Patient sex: F
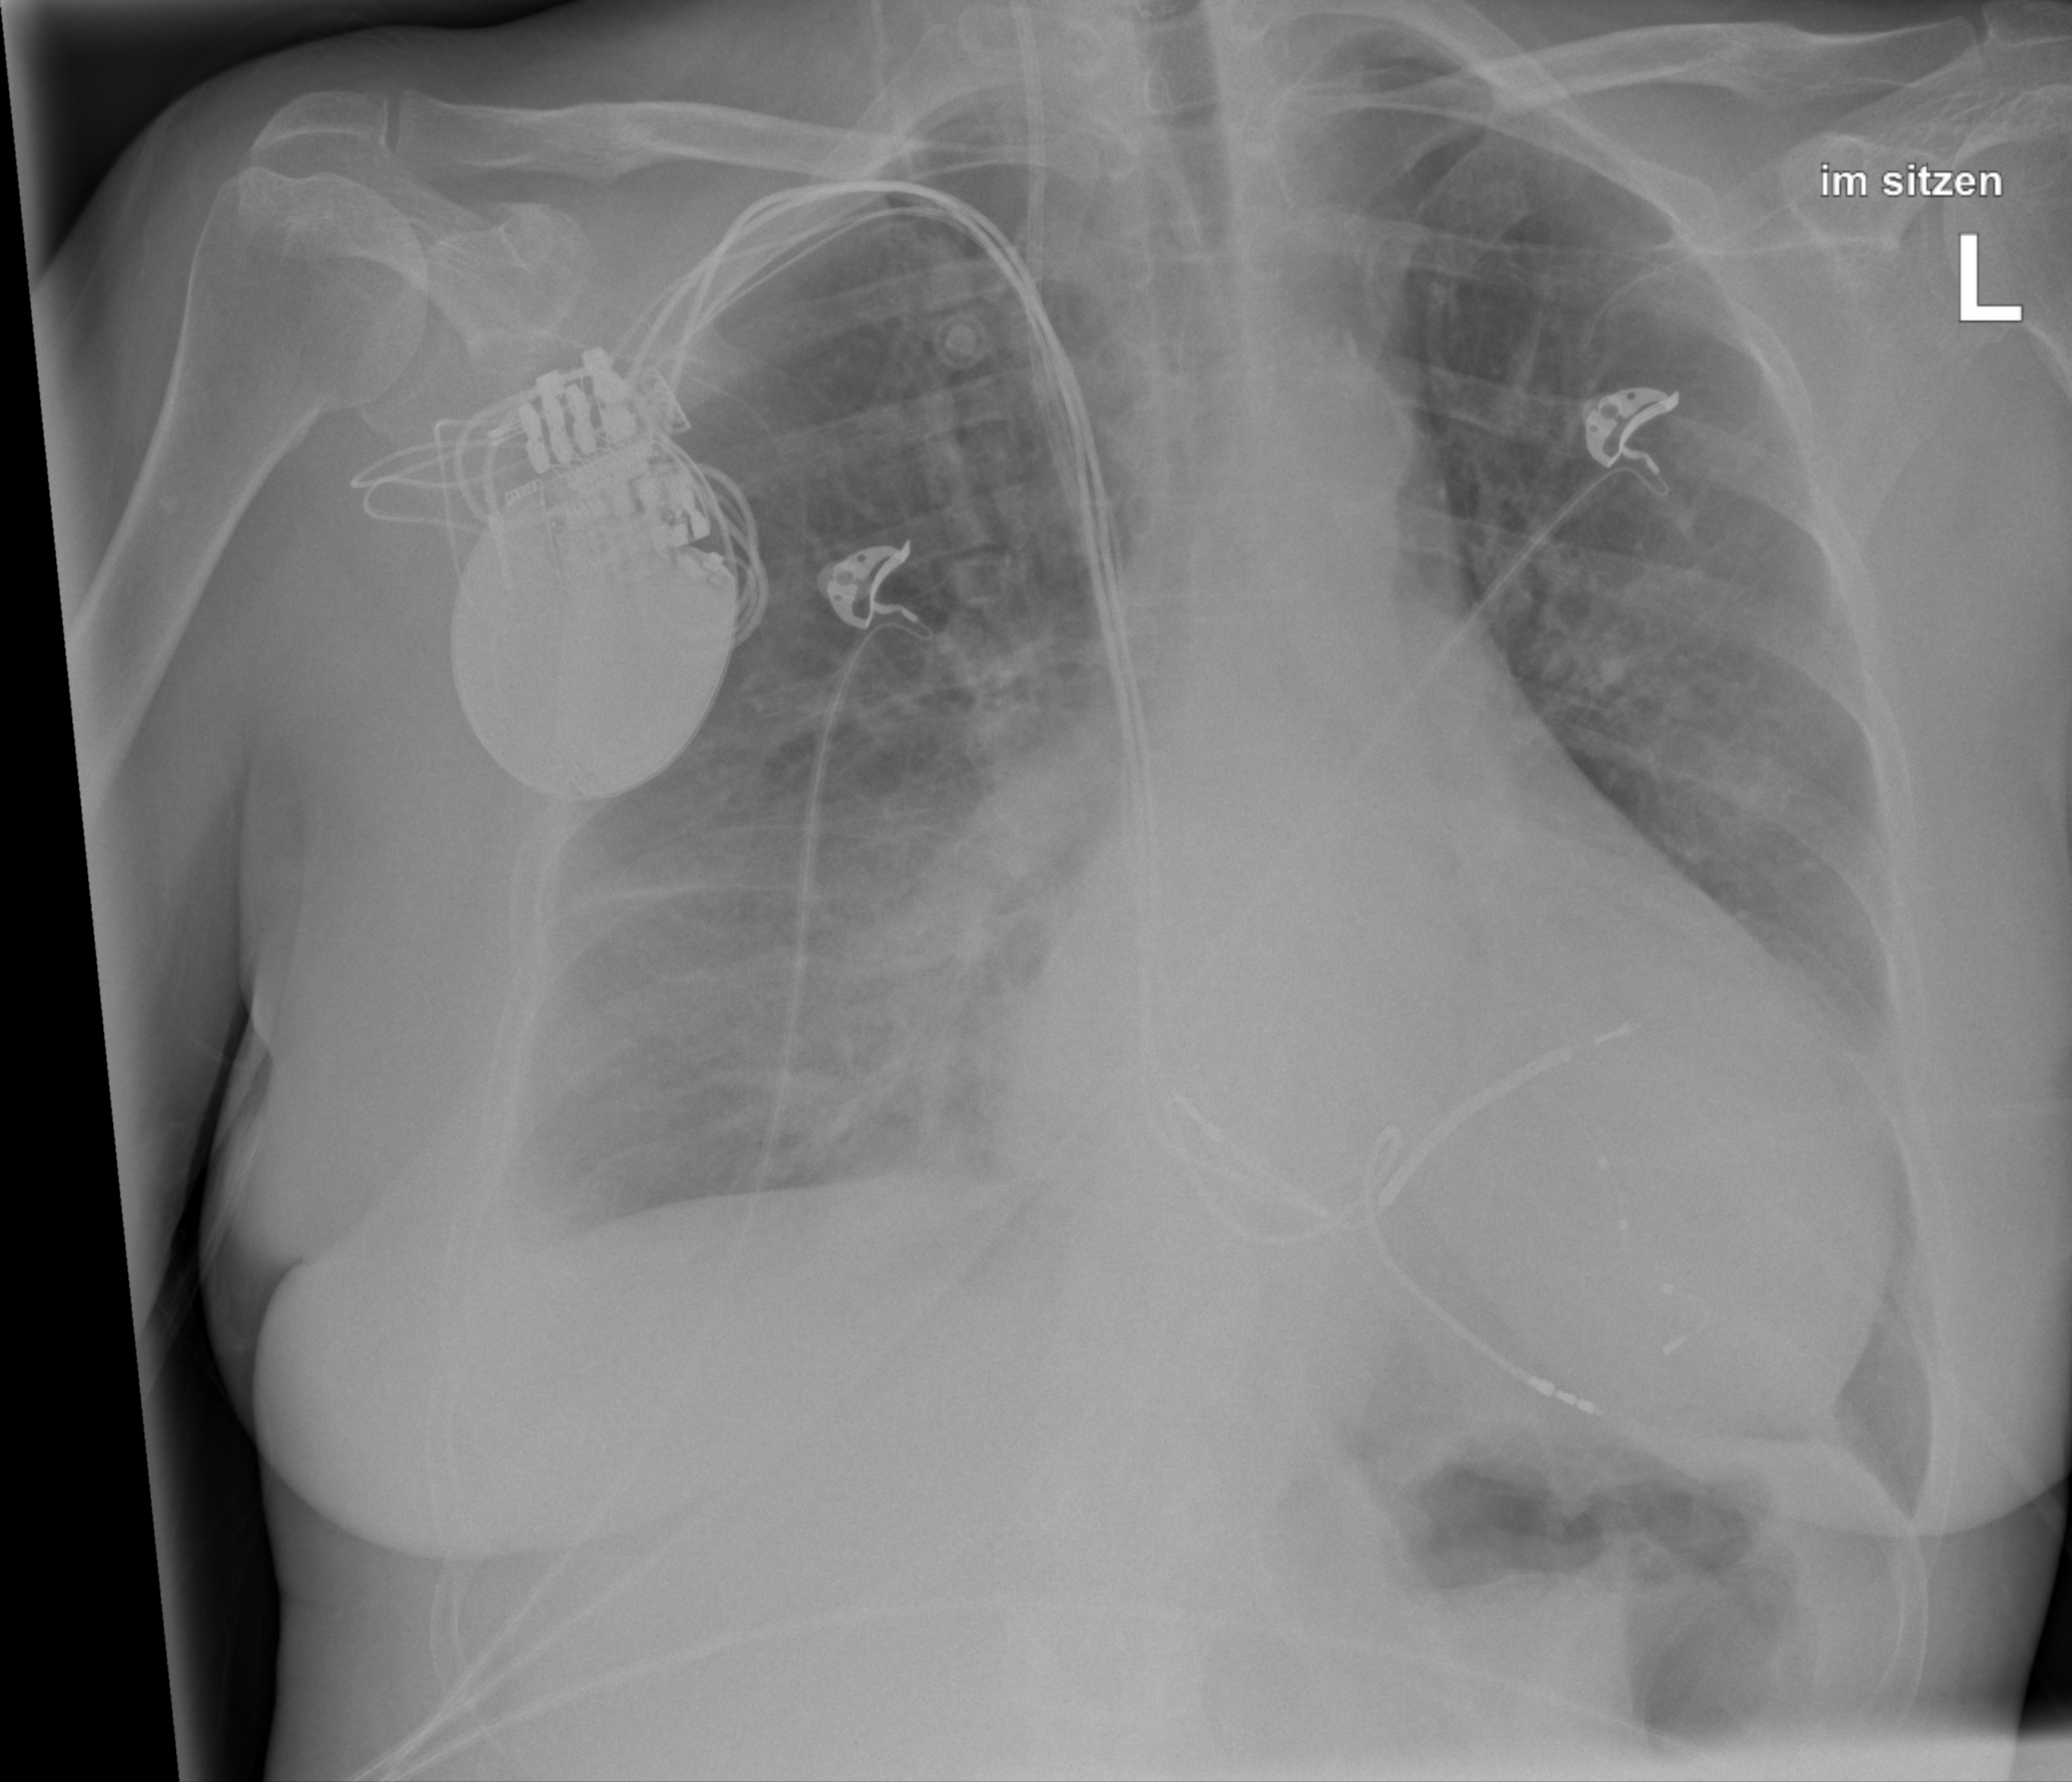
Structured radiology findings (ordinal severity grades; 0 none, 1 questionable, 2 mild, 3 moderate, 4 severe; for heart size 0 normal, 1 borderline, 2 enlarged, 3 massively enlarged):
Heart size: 2
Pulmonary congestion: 2
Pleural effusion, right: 1
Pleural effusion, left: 0
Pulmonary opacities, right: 2
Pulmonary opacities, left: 0
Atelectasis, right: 2
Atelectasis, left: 0